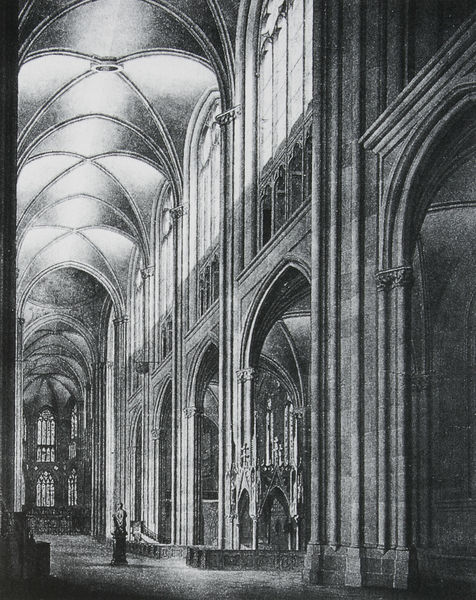
Titel: Regensburger Dom, Innenansicht nach Osten. Zusatand nach 1834
Künstler: Justus Popp
Standort: Regensburg
Institution: Fürst von Thurn und Taxis Zentralarchiv
Schlagwörter: gemälde, schatten, weiß, ausschnitt, fenster, glas, grau, licht, mitte, pfeiler, raum, schwarz, skizze, säule, säulen, zeichnung, architektur, barock, lang, stein, steine, innenraum, kirche, sonne, boden, figur, decke, gotik, statue, schiff, ansicht, bogen, grafik, graphik, bank, empore, rundbogen, joche, stuck, foto, bögen, gang, gewölbe, dom, kohle, druck, schwarzweiss, schraffur, radierung, stich, flur, entwurf, altar, arkaden, bänke, inneres, kapitelle, kathedrale, kirchenschiff, kreuzrippengewölbe, mittelschiff, bündelpfeiler, dienste, dreischiffig, gotisch, kanzel, kreuzgewölbe, obergaden, rippengewölbe, seitenschiff, spitzbogen, spitzbögen, apsis, kirchenraum, chor, kapelle, baldachin, gothik, kupferstich, streben, gothisch, lirche, basilika, nischen, skultpur, kapellen, seitenschiffe, vierung, durchgänge, längsschiff, strebepfeiler, tabernakel, kirchenfenster, nebenschiff, seitenaltar, kreuzbogen, kreuzgwölbe